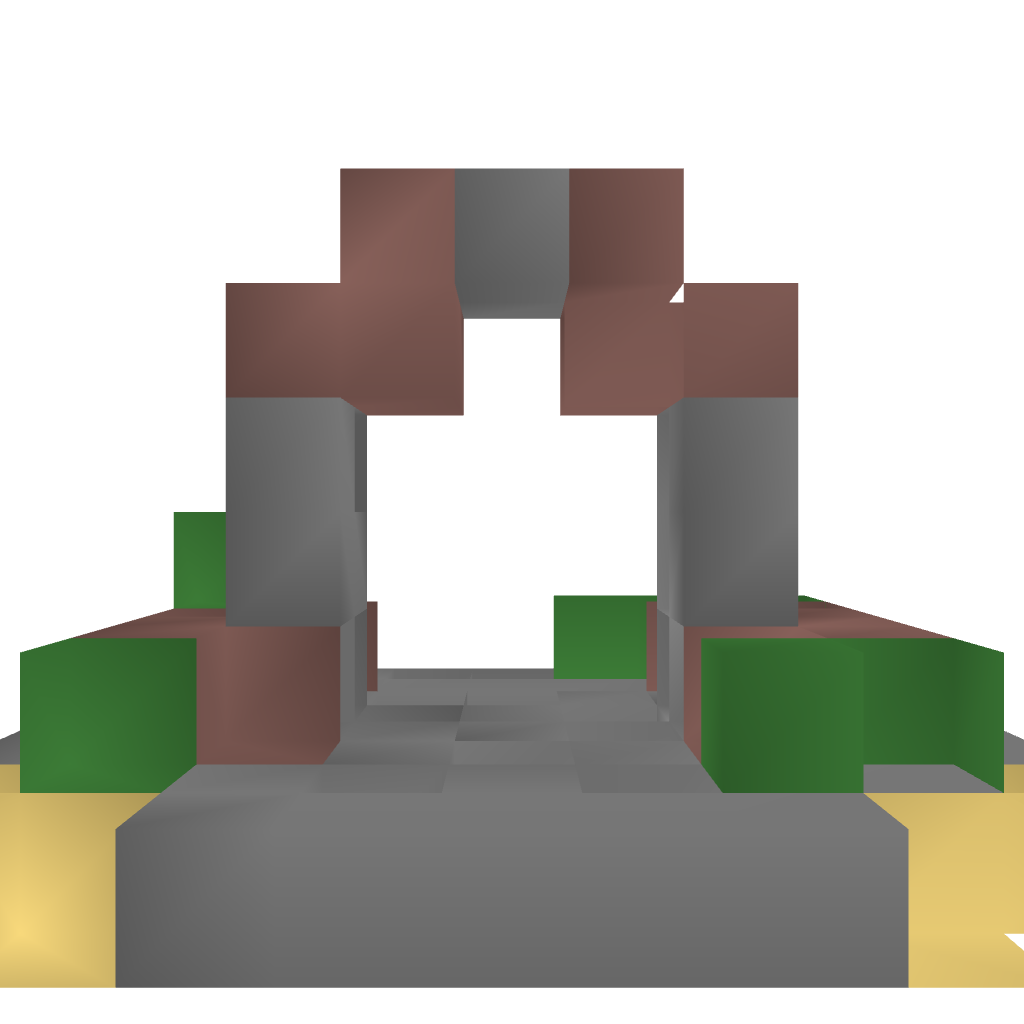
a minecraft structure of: Small Medieval Arc bad low quality